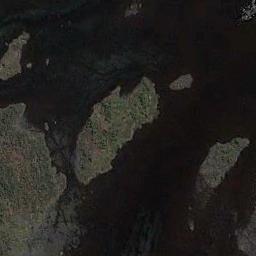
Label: wetland